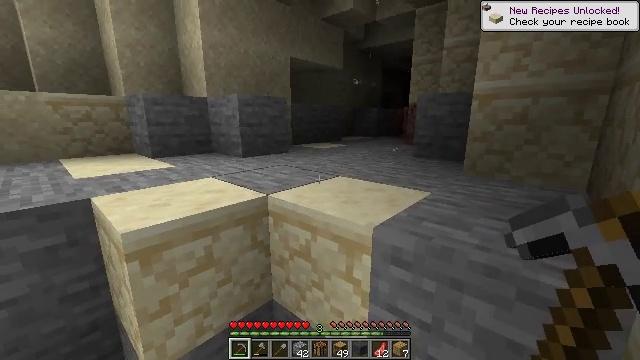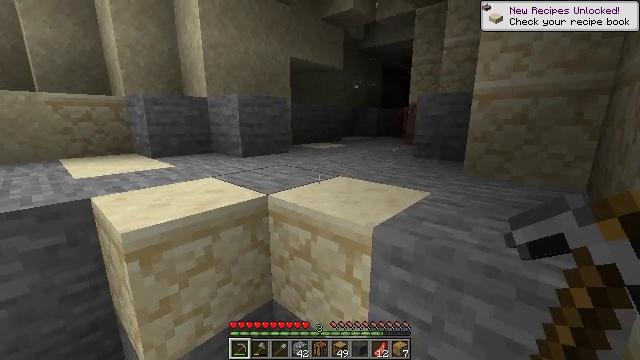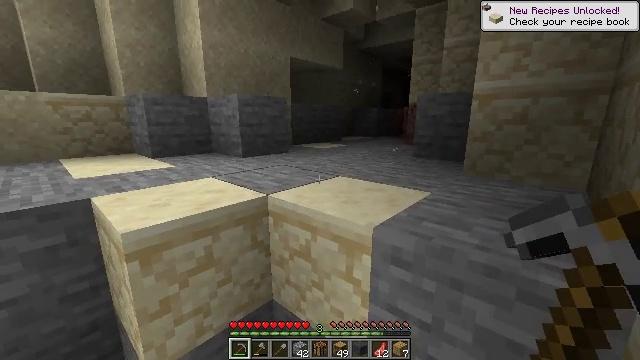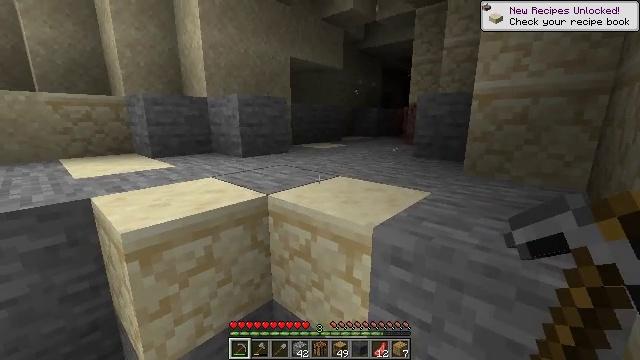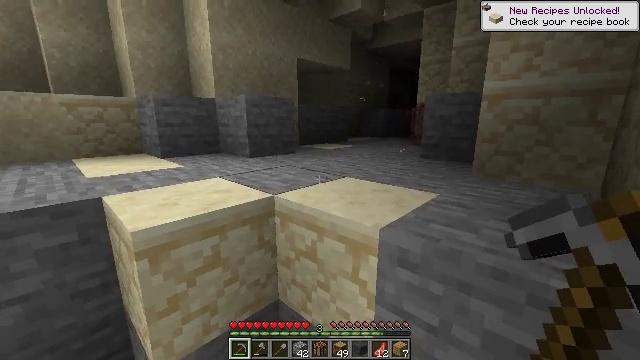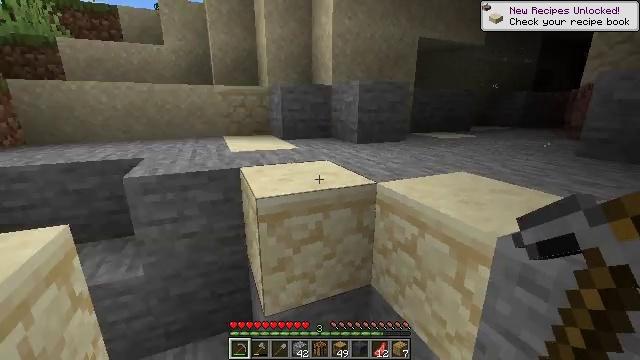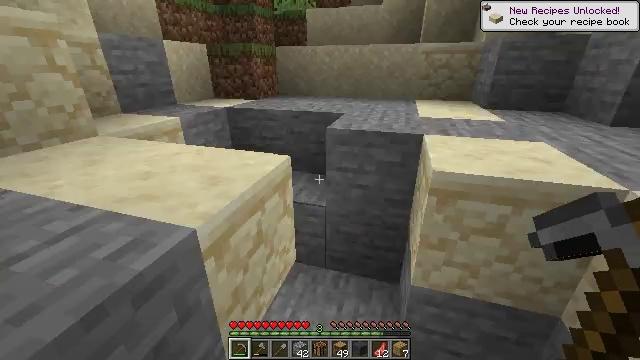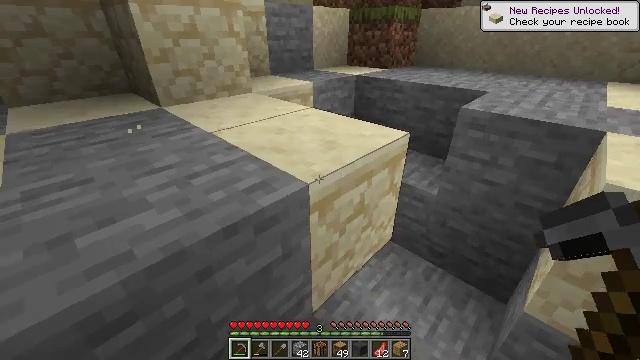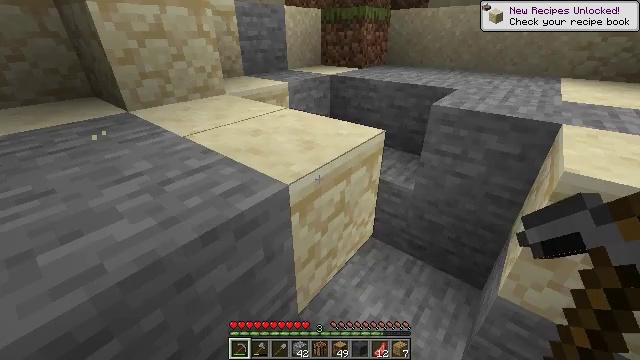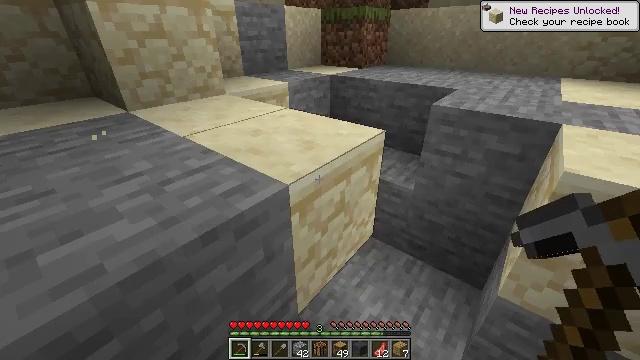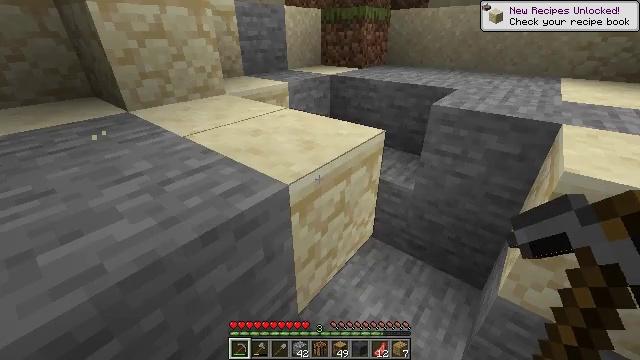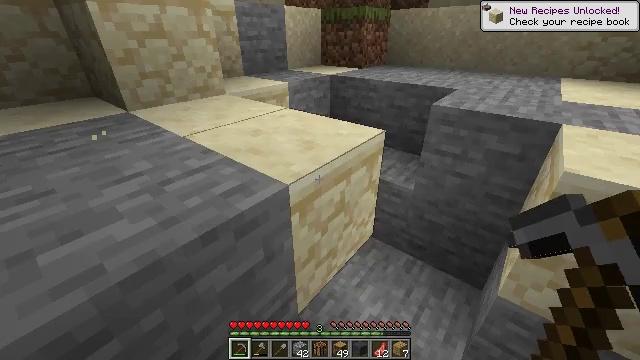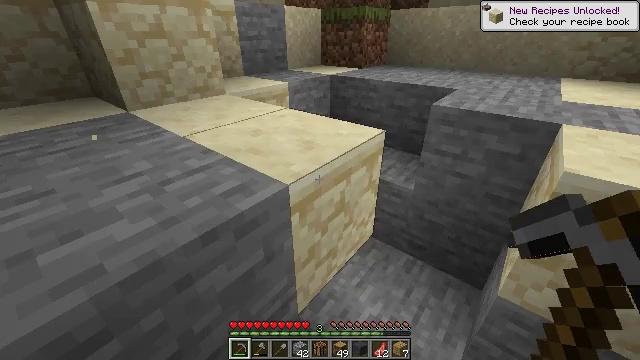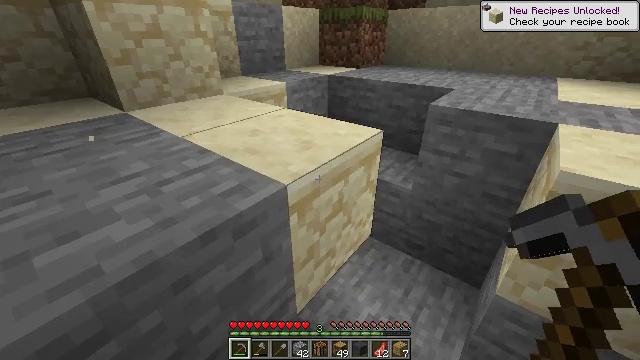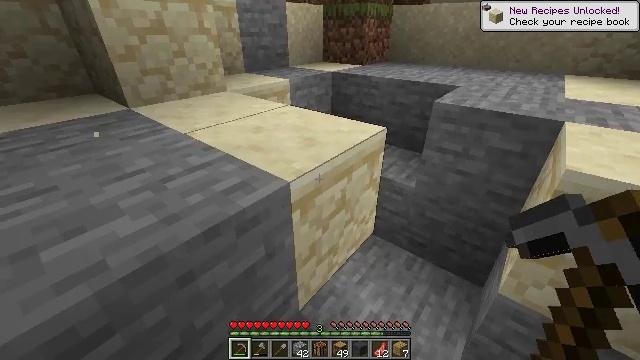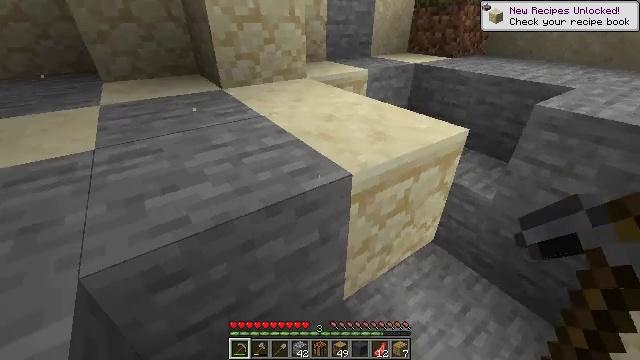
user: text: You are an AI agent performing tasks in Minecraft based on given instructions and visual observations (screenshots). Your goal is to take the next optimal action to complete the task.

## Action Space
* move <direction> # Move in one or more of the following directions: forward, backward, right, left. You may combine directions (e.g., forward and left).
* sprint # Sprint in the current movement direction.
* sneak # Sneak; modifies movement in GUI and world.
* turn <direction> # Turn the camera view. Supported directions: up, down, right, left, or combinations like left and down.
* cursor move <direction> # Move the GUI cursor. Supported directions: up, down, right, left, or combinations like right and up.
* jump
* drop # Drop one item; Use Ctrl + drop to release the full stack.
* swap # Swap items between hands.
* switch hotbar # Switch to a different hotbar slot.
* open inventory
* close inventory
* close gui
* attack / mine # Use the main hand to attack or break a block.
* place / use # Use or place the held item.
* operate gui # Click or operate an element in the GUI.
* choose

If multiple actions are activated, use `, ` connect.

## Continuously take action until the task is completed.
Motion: motion action
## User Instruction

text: Combat the rabbit.
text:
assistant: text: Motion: no_op
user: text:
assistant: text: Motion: no_op
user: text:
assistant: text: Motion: no_op
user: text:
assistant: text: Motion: turn left
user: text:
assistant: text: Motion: turn left and down
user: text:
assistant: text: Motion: turn left and down
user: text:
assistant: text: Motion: turn left and down
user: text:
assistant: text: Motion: turn right
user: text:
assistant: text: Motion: no_op
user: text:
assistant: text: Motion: no_op
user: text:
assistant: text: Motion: no_op
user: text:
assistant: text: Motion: no_op
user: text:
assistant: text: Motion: no_op
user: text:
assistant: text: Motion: no_op
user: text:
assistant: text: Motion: turn left and down
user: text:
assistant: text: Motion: turn left and up
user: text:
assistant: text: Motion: turn left and up
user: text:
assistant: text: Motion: no_op
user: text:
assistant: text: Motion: move forward
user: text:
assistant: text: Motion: move forward
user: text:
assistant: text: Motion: move forward
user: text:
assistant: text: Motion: move forward, jump
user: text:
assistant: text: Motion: move forward, turn up, jump
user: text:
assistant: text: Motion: move forward, turn right, jump
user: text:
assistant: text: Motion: move forward, turn right, jump
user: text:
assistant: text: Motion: move forward, turn right
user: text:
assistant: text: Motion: move forward, turn right and up
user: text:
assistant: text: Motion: move forward, turn right
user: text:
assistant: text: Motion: move forward, turn right and up
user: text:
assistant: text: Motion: move forward, turn right